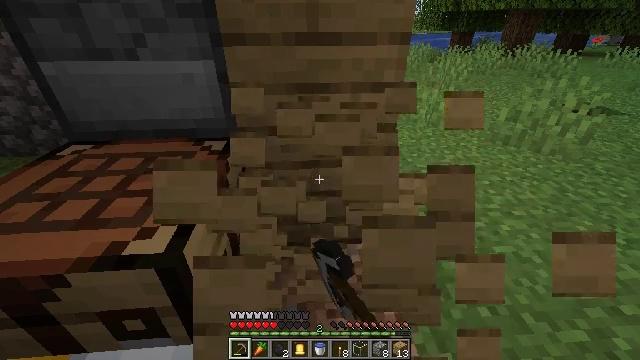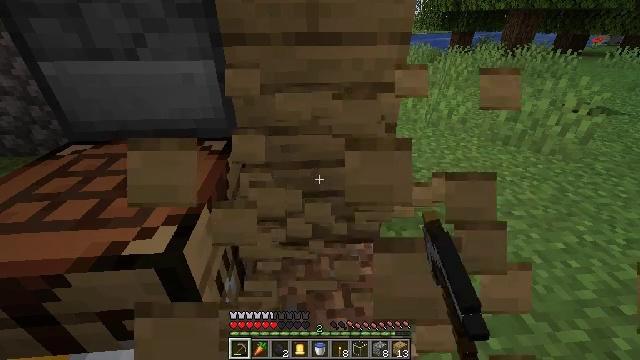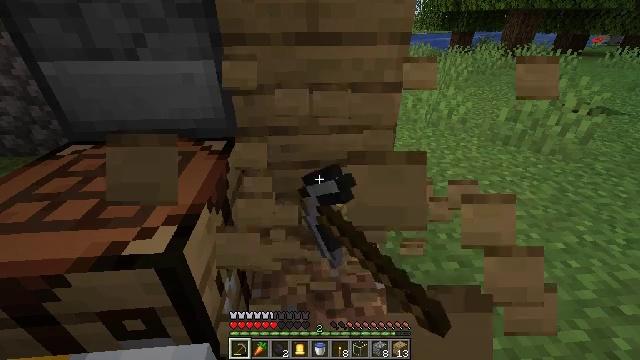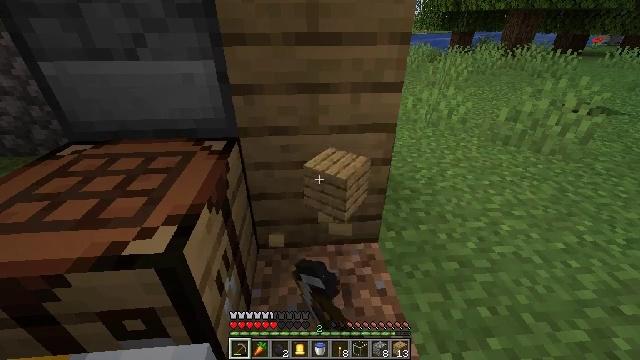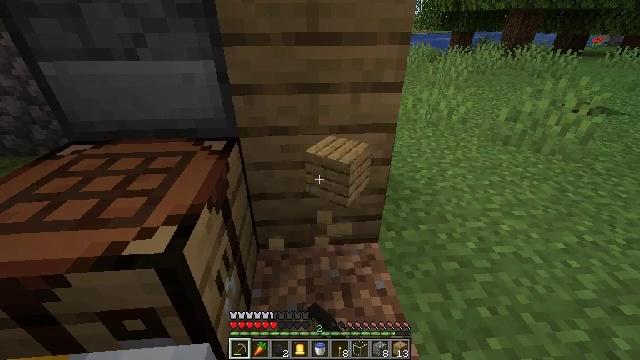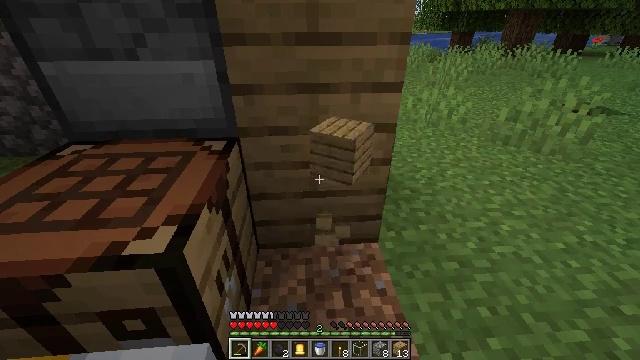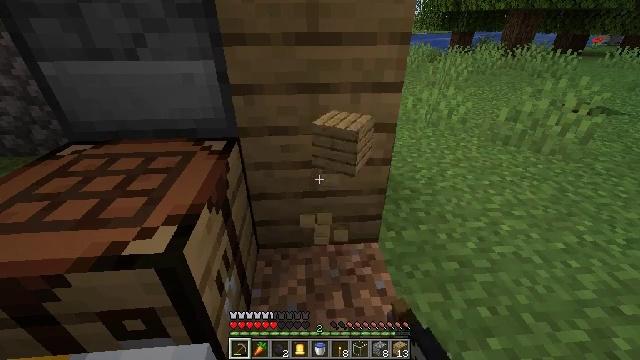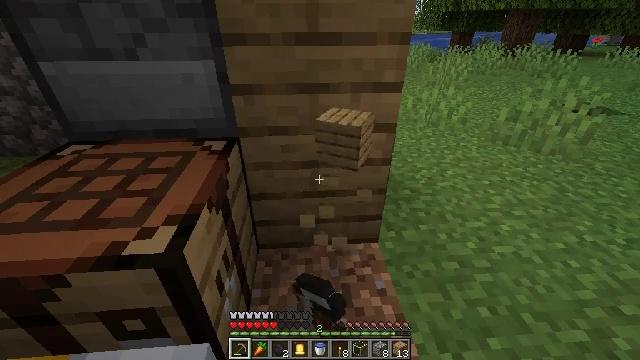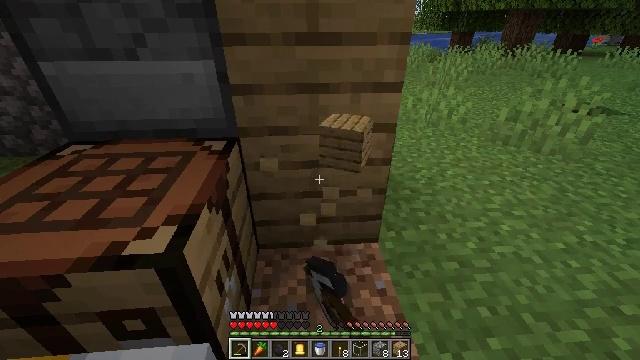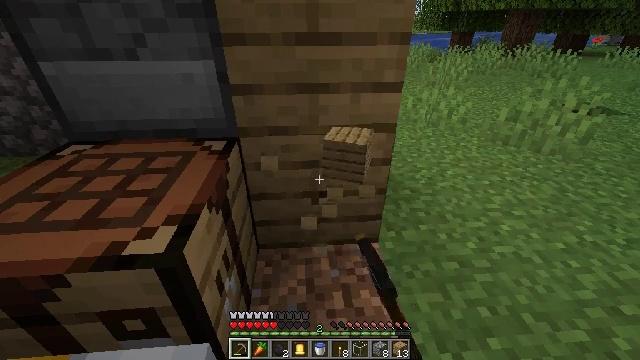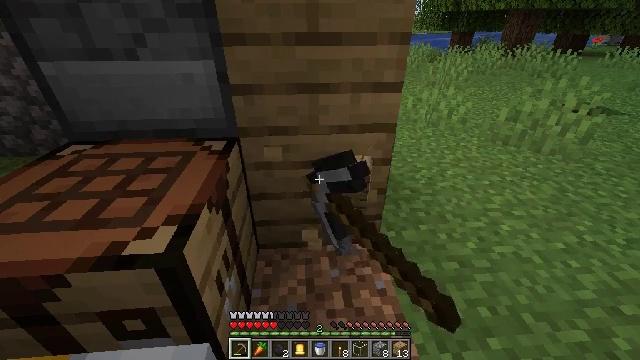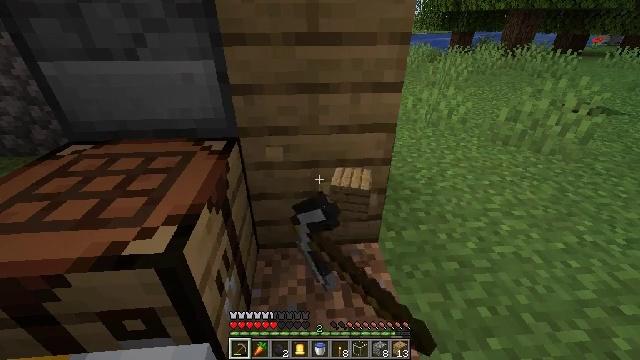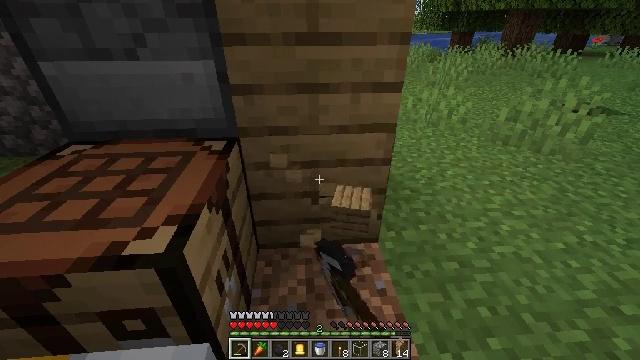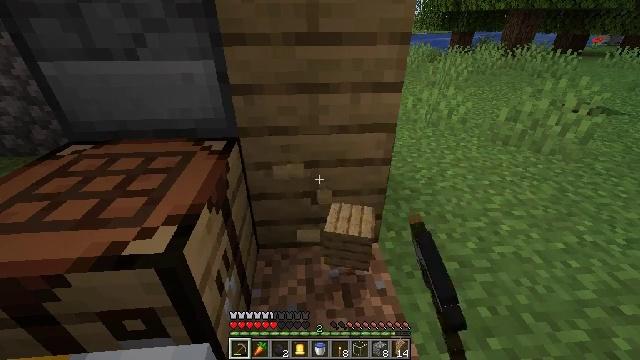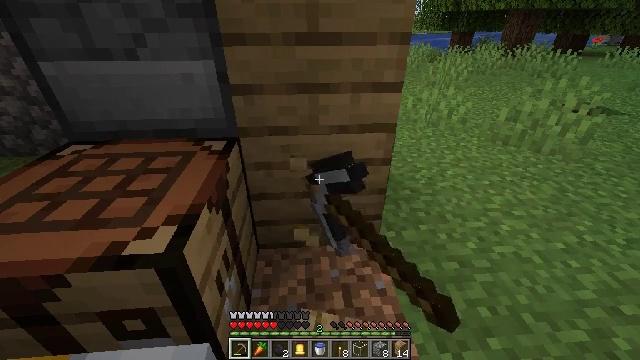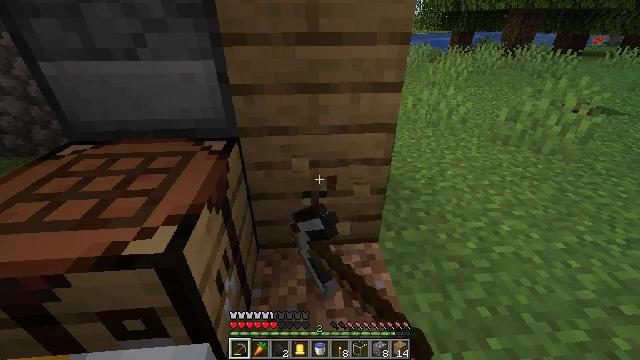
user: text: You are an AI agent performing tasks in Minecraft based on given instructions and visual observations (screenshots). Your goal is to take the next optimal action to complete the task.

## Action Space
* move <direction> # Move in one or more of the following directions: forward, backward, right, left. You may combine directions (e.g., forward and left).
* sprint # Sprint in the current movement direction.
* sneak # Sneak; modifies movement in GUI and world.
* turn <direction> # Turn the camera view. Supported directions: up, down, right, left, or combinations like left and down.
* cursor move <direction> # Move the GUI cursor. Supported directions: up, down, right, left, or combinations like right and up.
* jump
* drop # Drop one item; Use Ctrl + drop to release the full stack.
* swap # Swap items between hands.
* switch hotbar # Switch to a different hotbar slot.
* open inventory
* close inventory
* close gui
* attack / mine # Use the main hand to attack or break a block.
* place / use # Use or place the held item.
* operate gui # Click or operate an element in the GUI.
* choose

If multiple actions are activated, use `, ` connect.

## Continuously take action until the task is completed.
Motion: motion action
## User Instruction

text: Gather some oak planks.
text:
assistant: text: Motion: attack / mine
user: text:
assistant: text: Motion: attack / mine
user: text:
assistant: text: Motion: attack / mine
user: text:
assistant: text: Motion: attack / mine
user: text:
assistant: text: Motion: attack / mine
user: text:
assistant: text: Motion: attack / mine
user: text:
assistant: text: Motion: attack / mine
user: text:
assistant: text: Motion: attack / mine
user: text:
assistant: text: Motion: attack / mine
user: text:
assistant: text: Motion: attack / mine
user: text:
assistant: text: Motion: attack / mine
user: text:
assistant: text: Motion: attack / mine
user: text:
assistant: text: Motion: attack / mine
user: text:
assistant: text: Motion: attack / mine
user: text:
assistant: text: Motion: attack / mine
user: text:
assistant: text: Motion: attack / mine
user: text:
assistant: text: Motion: attack / mine
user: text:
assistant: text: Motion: attack / mine
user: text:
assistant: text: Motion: attack / mine
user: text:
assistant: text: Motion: attack / mine
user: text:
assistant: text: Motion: attack / mine
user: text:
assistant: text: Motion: attack / mine
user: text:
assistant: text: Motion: attack / mine
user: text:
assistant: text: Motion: attack / mine
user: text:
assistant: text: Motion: attack / mine
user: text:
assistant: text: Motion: attack / mine
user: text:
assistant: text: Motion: attack / mine
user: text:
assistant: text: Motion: attack / mine
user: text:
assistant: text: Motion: attack / mine
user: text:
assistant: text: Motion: attack / mine